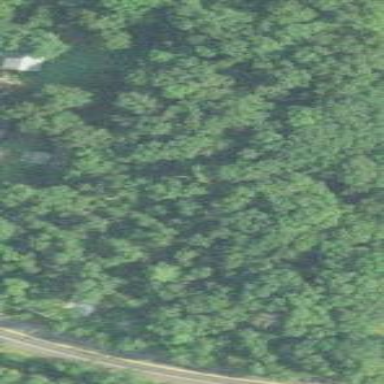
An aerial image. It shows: Nature reserve in woodland area.